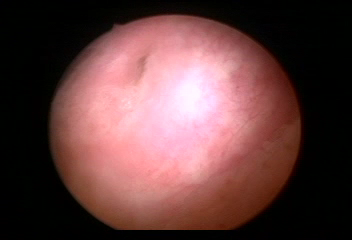
Modality: WLC
Class: Anatomical landmarks
Subclass: UreteralOrifice
Bladder cancer association: No
Annotated structures: Left ureteral orifice